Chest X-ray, PA view. Patient: 31 years old, sex F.
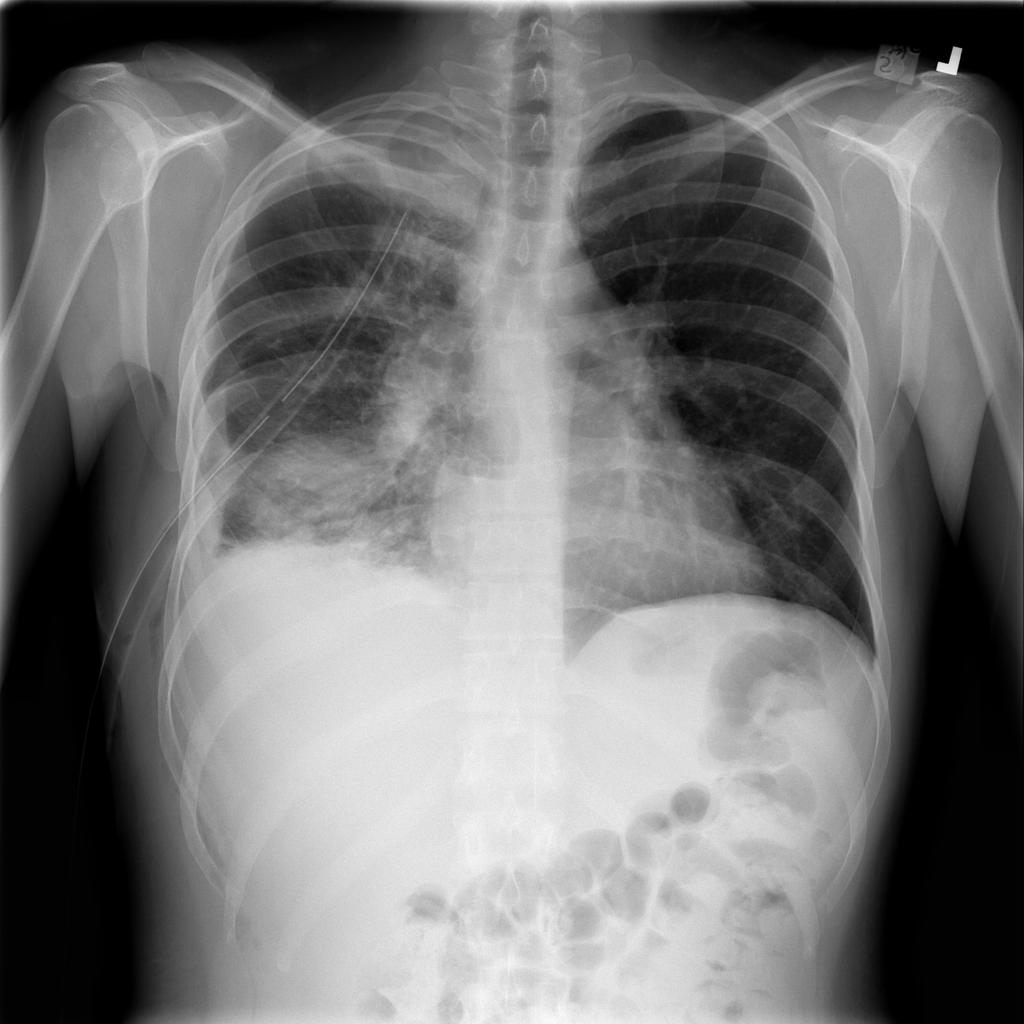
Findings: No Finding